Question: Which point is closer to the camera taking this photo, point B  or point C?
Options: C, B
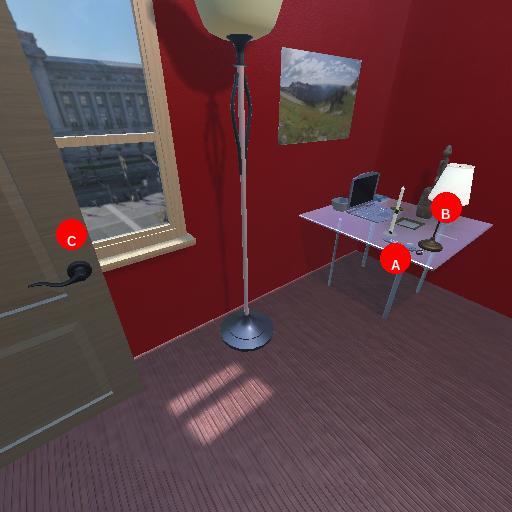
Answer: C